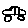
Label: car